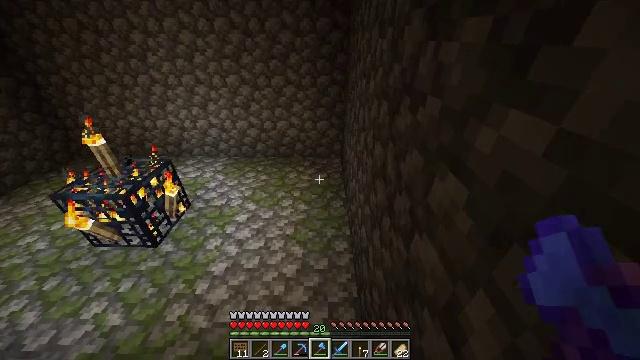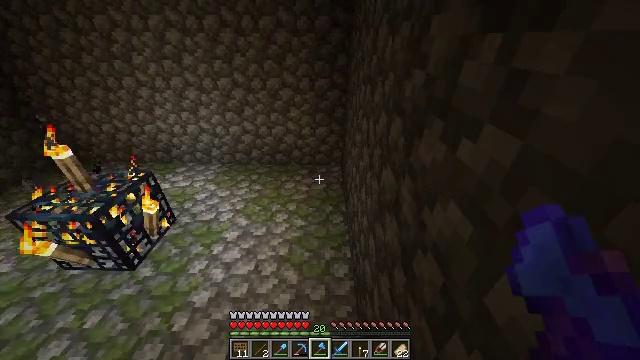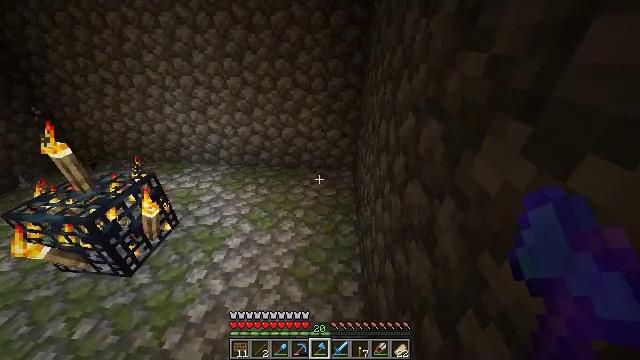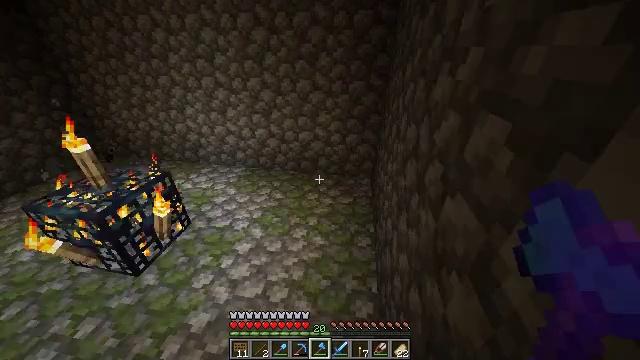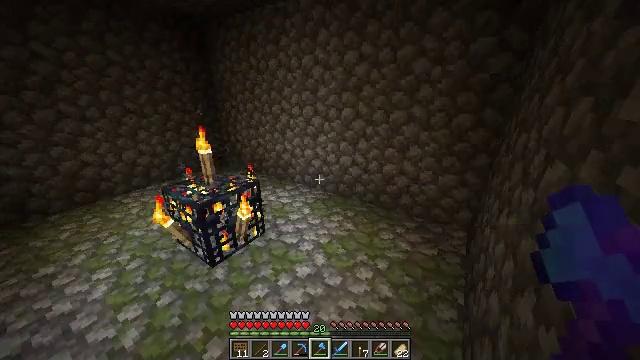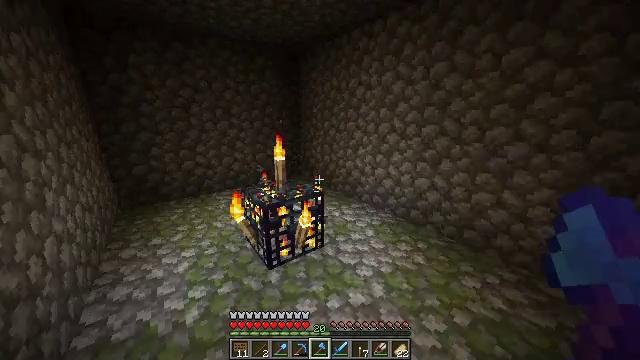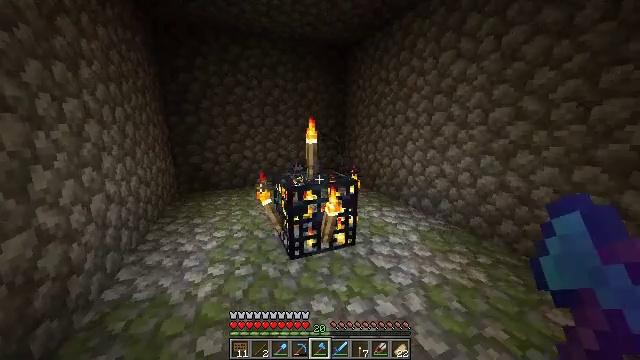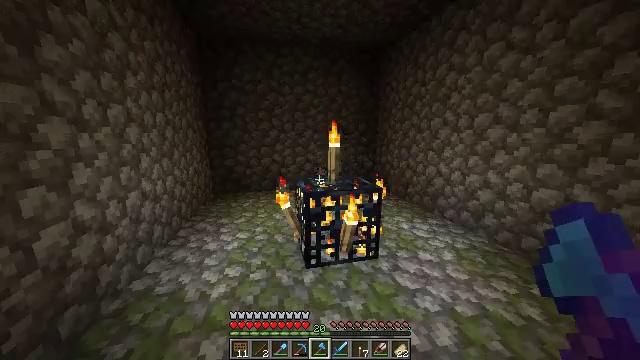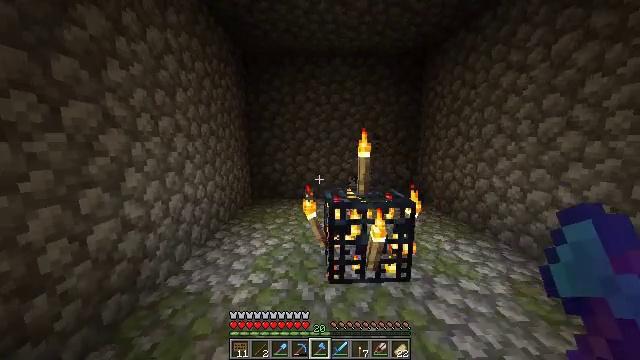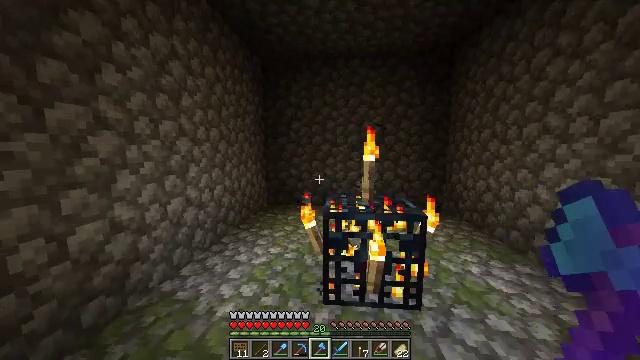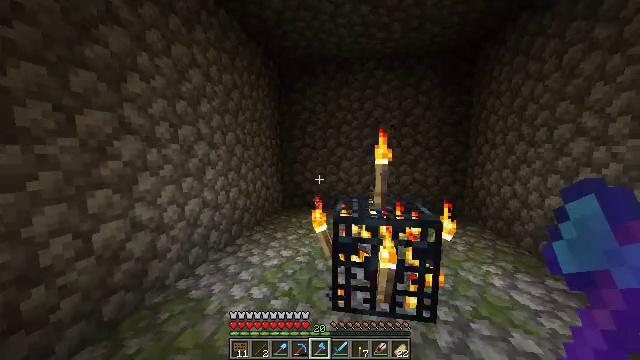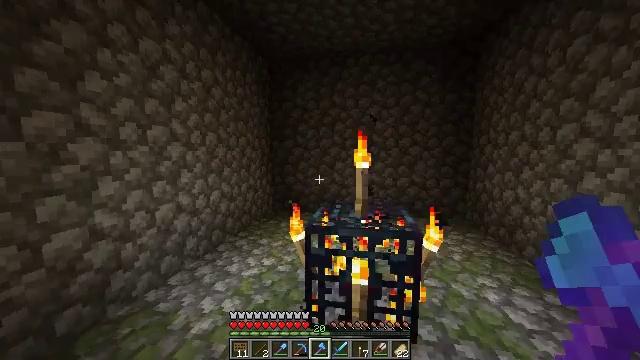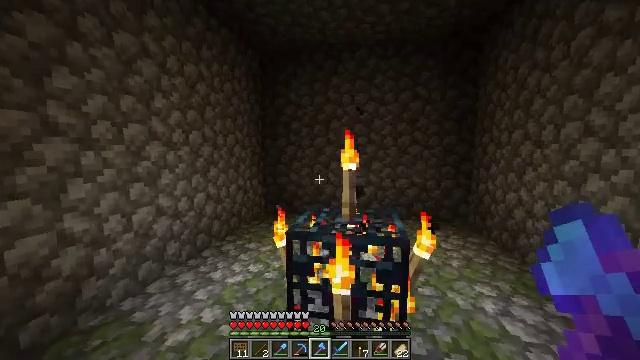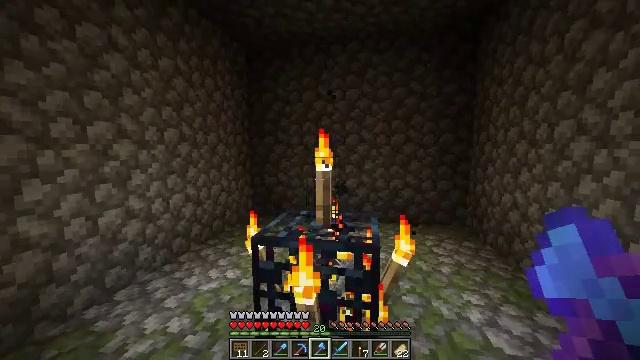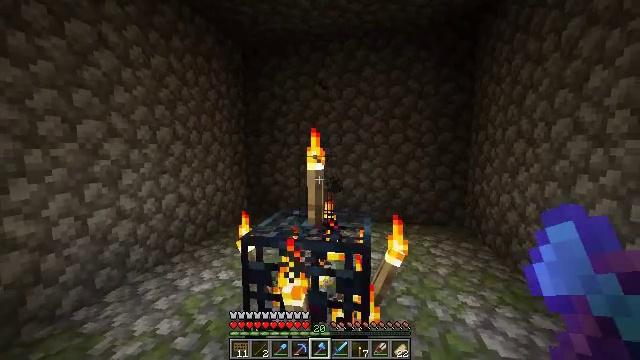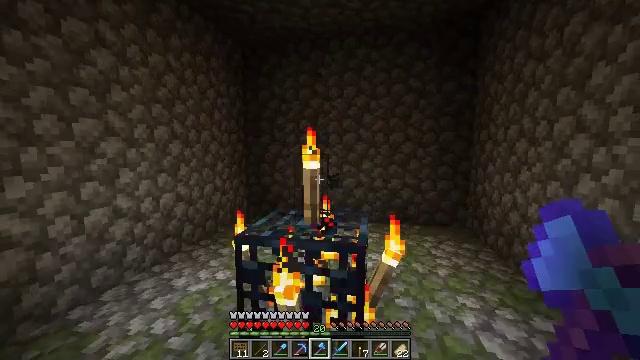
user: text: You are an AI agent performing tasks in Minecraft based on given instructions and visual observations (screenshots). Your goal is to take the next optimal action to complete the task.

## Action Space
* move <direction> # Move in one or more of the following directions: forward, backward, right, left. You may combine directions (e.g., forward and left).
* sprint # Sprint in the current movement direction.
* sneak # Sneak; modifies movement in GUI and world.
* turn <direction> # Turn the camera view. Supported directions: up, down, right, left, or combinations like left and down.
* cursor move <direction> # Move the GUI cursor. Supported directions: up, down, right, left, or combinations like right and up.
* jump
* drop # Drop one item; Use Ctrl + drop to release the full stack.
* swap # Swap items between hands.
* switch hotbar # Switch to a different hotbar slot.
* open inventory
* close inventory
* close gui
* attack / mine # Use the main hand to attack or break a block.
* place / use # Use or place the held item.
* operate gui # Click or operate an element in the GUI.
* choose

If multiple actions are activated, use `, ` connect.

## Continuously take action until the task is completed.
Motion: motion action
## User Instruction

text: Remove the torch from its spot.
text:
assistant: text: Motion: move forward, sprint
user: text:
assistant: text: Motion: move forward, sprint, turn left
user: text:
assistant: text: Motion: move forward, turn left and up
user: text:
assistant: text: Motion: move forward, turn left and up
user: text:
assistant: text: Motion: move forward and move right, turn left and up
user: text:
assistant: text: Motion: move forward and move right, turn left and up
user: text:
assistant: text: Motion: move forward and move right, turn left and up
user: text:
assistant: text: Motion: move forward and move right, turn left and up
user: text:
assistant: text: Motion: move forward and move right, turn left and up
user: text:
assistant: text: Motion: move right, turn left and up
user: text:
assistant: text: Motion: move right
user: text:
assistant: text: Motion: move right
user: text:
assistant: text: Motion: no_op
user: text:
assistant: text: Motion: no_op
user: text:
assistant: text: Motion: no_op
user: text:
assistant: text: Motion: turn left
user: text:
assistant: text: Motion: turn left
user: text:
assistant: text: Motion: turn left
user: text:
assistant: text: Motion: turn left
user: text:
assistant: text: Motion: turn left
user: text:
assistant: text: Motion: turn left
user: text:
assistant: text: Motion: move left
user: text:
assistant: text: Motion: move left
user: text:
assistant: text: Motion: move left, turn right
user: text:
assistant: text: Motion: move left, turn right
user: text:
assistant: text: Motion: turn right
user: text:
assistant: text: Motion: no_op
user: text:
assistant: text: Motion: no_op
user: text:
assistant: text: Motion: no_op
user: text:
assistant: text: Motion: no_op